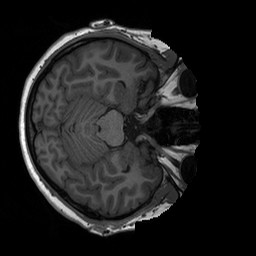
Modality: T1w
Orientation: axial
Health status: healthy
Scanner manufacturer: siemens
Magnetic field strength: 3 T
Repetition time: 2.3 s
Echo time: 0.00207 s